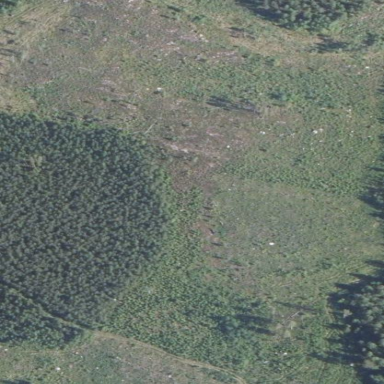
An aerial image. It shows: Clearcut man-made area surrounded by scrub vegetation.